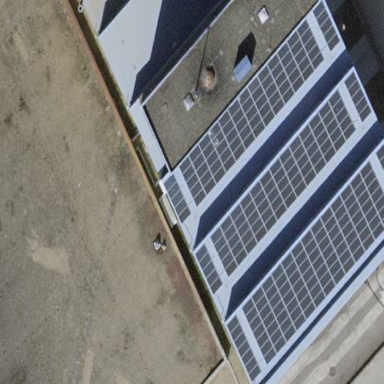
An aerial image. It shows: Solar power generator using photovoltaic method with solar photovoltaic panel types.